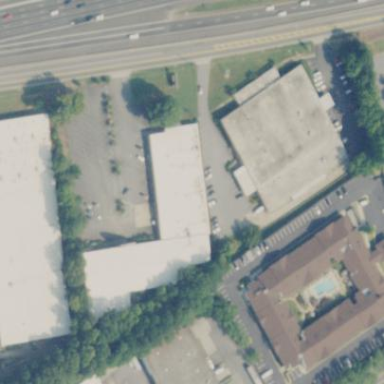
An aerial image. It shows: Building that houses furniture shop.